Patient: sex M, age 48
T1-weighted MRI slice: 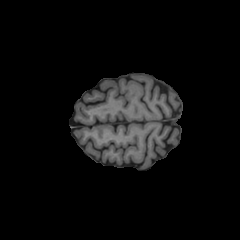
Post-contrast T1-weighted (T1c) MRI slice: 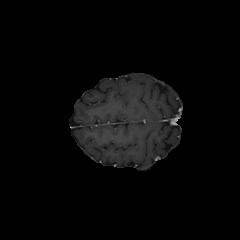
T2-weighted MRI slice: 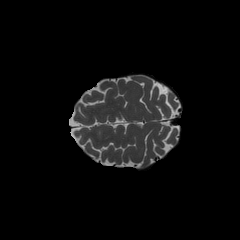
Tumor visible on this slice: no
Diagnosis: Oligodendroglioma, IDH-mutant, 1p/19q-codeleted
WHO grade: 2